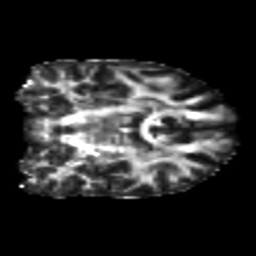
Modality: FA
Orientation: coronal
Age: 24
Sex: female
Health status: healthy
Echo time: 0.074 s